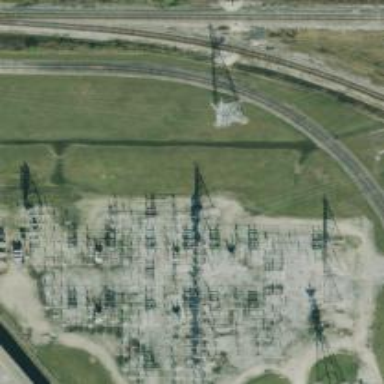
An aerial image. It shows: Switch for power supply.